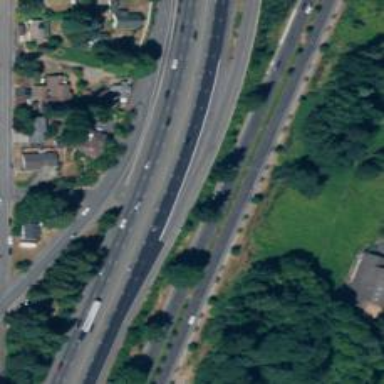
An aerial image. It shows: Motorway link.